Aerial crown-view tile of a tropical tree (Barro Colorado Island, Panama), acquired 20241014:
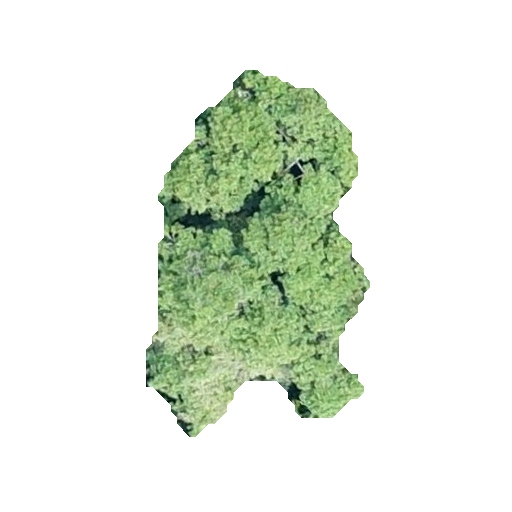
Species: Alseis blackiana
GBIF accepted scientific name: Alseis blackiana
Crown area: 89.009 m²